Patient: sex F, age 62
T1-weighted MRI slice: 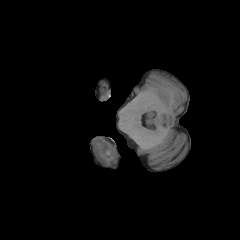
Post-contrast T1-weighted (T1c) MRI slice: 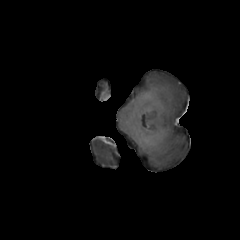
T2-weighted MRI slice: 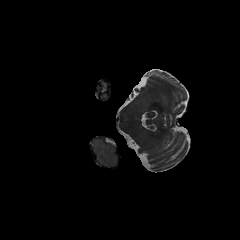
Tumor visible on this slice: no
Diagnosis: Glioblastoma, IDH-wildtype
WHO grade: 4